Aerial crown-view tile of a tropical tree (Barro Colorado Island, Panama), acquired 20250414:
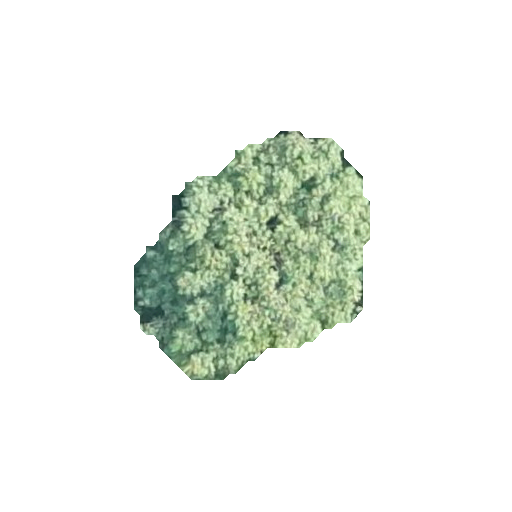
Species: Trattinnickia aspera
GBIF accepted scientific name: Trattinnickia aspera
Crown area: 60.795 m²